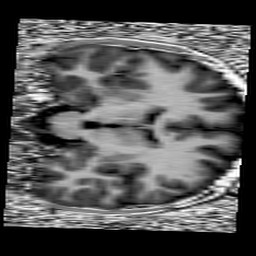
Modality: UNIT1
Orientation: coronal
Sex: male
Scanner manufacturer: siemens
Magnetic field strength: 3 T
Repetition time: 5 s
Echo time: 0.00355 s